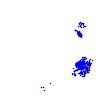
Particle: electron